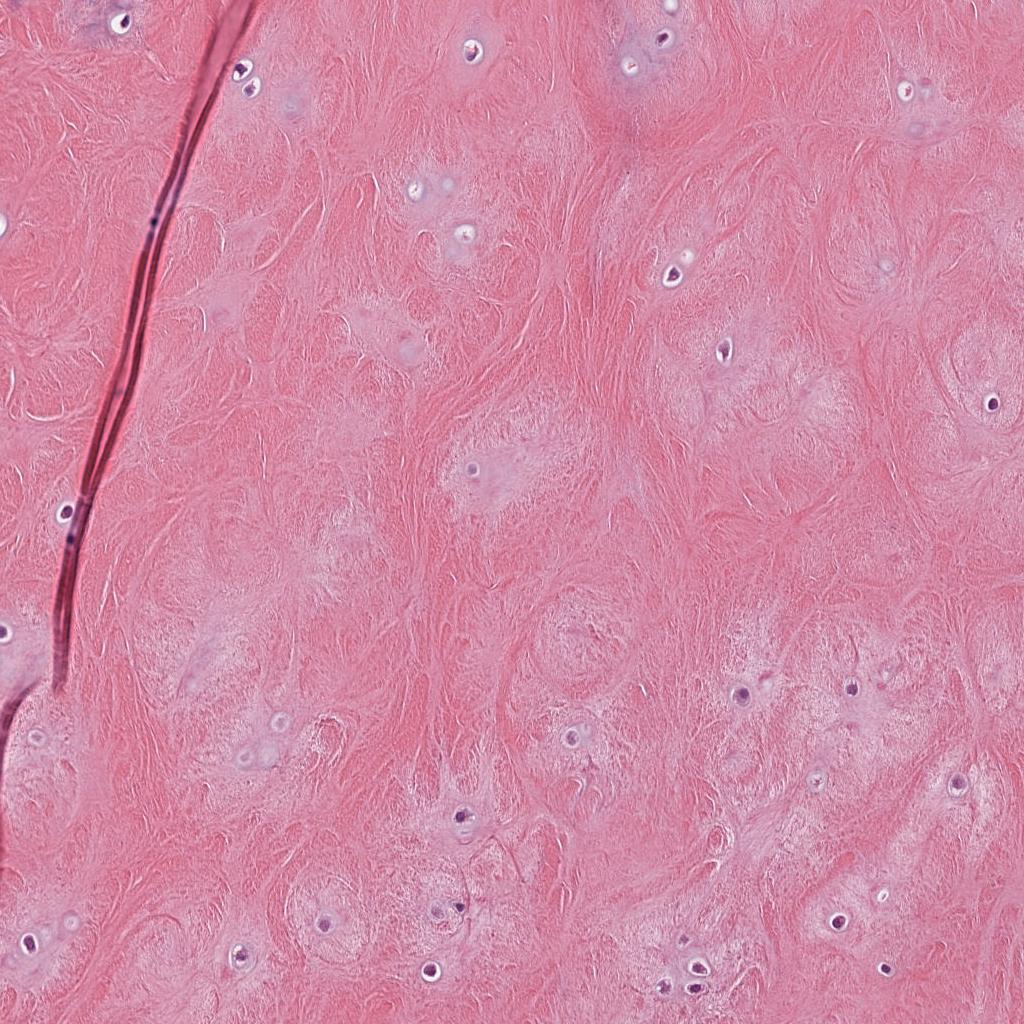
Label: Non-Tumor